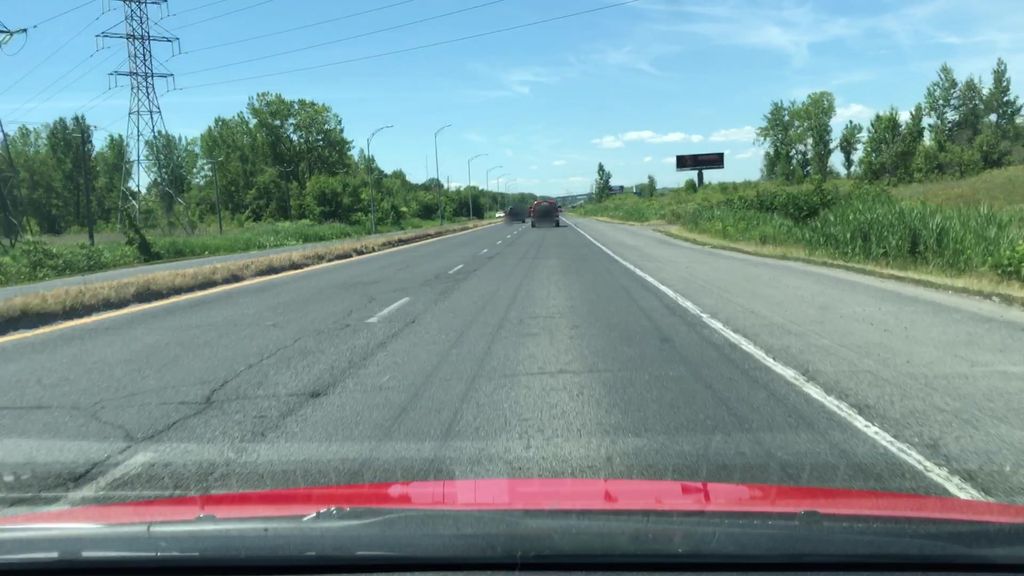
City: montreal